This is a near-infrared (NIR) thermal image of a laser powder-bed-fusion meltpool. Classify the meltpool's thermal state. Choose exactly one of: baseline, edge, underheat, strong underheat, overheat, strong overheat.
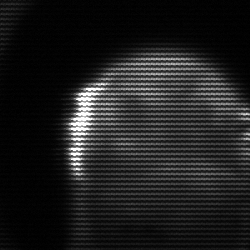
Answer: edge